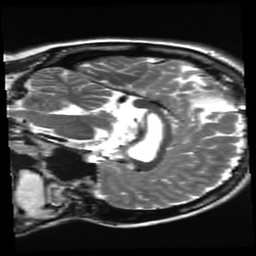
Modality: T2w
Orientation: sagittal
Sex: female
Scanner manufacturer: ge
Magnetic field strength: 3 T
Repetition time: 5 s
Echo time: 0.1015 s